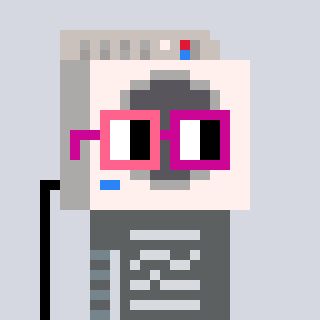
a pixel art character with square pink and red glasses, a washing machine-shaped head and a green-colored body on a cool background